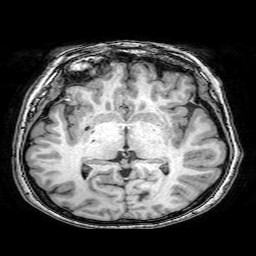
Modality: T1w
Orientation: coronal
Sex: female
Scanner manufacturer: philips
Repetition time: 0.00825 s
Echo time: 0.00378 s